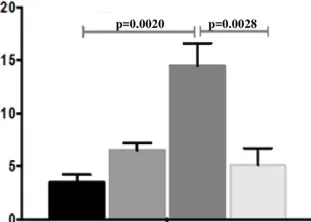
Antibody response to the NY-ESO-1 antigen as measured in the plasma by enzyme-linked immunosorbent assay (ELISA). (C) Enzyme-linked immunospot (ELISPOT) assay for interferon-gamma production to investigate T cell response to the NY-ESO-1 antigen in patient's peripheral blood mononuclear cells against NY-ESO-1 overlapping peptides (PepMix). The assay was repeated three times and the shown data corresponds to one representative experiment. Statistical analysis for ELISA and ELISPOT were performed using non-parametric unpaired ANOVA followed by multiple comparison Dunnet's test and p values <0.05 were considered statistically significant.
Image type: pathology (masson_trichrome)